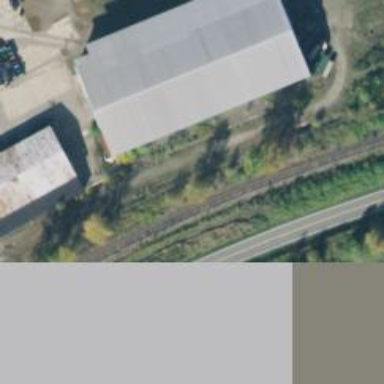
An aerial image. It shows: Disused railway.